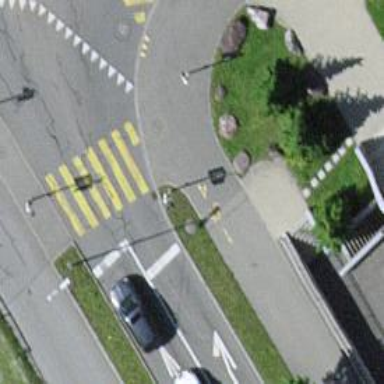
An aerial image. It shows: Road with traffic signals.